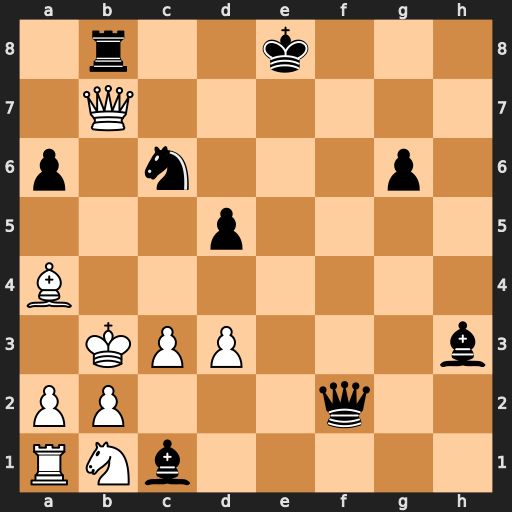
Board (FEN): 1r2k3/1Q6/p1n3p1/3p4/B7/1KPP3b/PP3q2/RNb5
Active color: w
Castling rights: -
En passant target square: -
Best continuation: Bxc6+ Bd7 Qxb8+